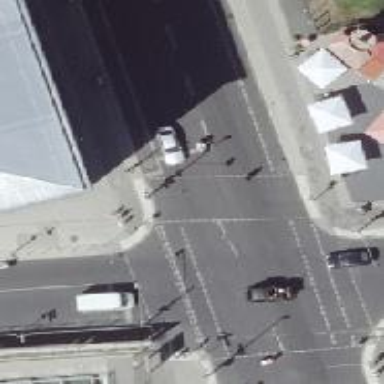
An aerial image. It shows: Road crossing with traffic signals.